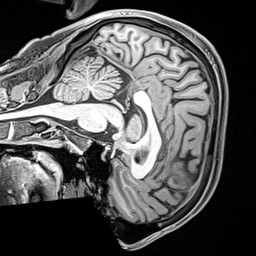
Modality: T1w
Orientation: sagittal
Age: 38
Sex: male
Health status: healthy
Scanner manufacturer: siemens
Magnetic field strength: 3 T
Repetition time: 2.4 s
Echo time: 0.00217 s